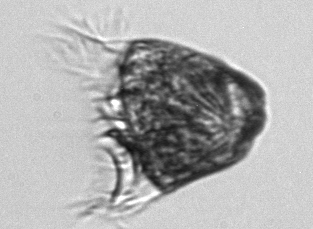
Label: Pelagostrobilidium